Field crop: maize
Growth stage: 2
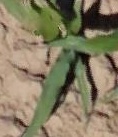
Species: maize